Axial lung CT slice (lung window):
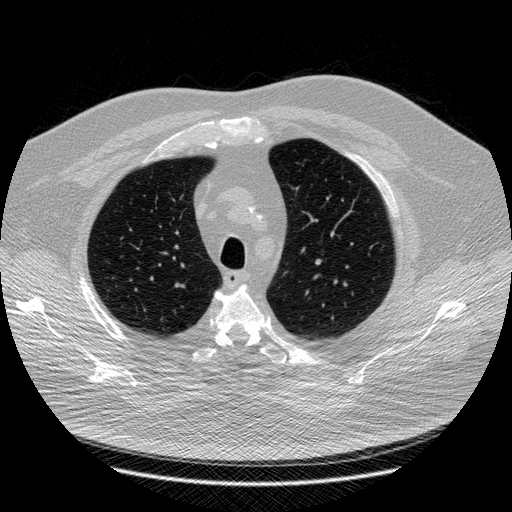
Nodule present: no